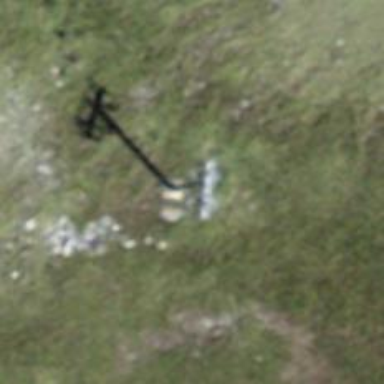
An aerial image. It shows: Pylon used for aerialway.